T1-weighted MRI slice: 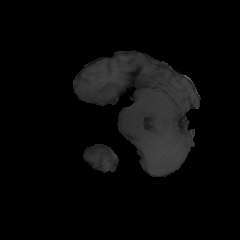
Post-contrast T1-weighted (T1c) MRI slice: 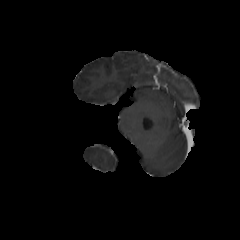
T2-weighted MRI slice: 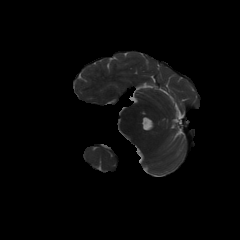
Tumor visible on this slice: no